Question: Below is the screenshot with incorrect layout:

As you can see above, a column inside a row is pushing other children down.
I have removed the column from the row and the layout was displaying as expected. However, I need that column to be part of the row.
'''
class TitleSection extends StatelessWidget{
@override
Widget build(BuildContext context) {
// TODO: implement build
return Container(
padding: EdgeInsets.all(32),
child: Row(
children: <Widget>[
Expanded(
child: Column(
crossAxisAlignment: CrossAxisAlignment.start,
children: <Widget>[
Text("Kratos",style: TextStyle(
fontWeight: FontWeight.bold,
fontSize: 20
)),
Text("The God Of War",
style: TextStyle(
color: Colors.grey[500]
),
),
],
),
),
Icon(
Icons.star,
color: Colors.red,
),
Text("143")
],
)
);
}
'''
}
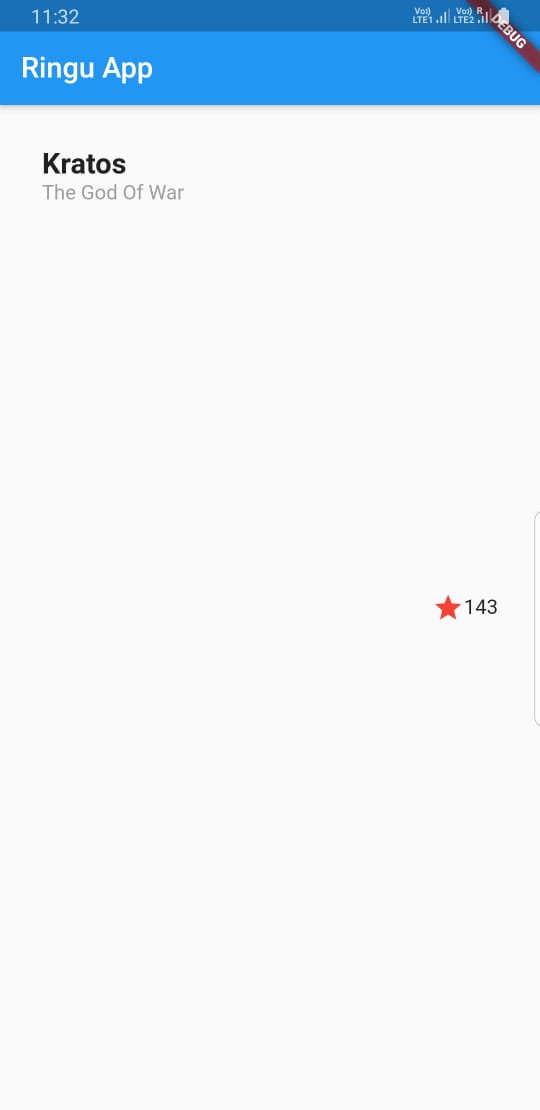
Answer: Rather than wrapping your 'Column' with 'Expanded' which will occupy as much space as possible use 'Flexible', also wrap you other widgets inside a 'Column' so you can easily lay them out :
'''
class TitleSection extends StatelessWidget{
@override
Widget build(BuildContext context) {
return Container(
padding: EdgeInsets.all(32),
child: Row(
mainAxisAlignment: MainAxisAlignment.spaceBetween,
children: <Widget>[
Flexible(
child: Column(
crossAxisAlignment: CrossAxisAlignment.start,
children: <Widget>[
Text("Kratos",style: TextStyle(
fontWeight: FontWeight.bold,
fontSize: 20
)),
Text("The God Of War",
style: TextStyle(
color: Colors.grey[500]
),
),
],
),
),
Flexible(
child: Column(
children: <Widget>[
Row(
children: <Widget>[
Icon(
Icons.star,
color: Colors.red,
),
Text("143")
],
),
],
),
),
],
)
);
}
}
'''